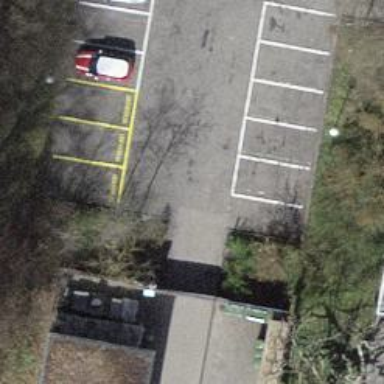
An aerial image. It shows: Parking aisle designated as service road.